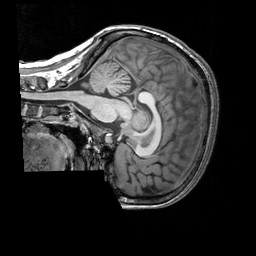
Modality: T1w
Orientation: sagittal
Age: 20
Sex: female
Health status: healthy
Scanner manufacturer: siemens
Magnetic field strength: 3 T
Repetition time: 2.3 s
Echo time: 0.00303 s